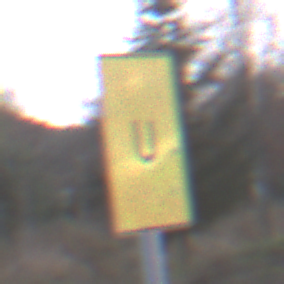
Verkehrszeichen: AnkuendigungOderFortsetzungUmleitungOhnePfeilsymbol
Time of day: MorningAfternoon
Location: Outdoor (Nature)
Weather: PartlyCloudy
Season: NotSpecified
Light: Natural